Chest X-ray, PA view. Patient: 35 years old, sex M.
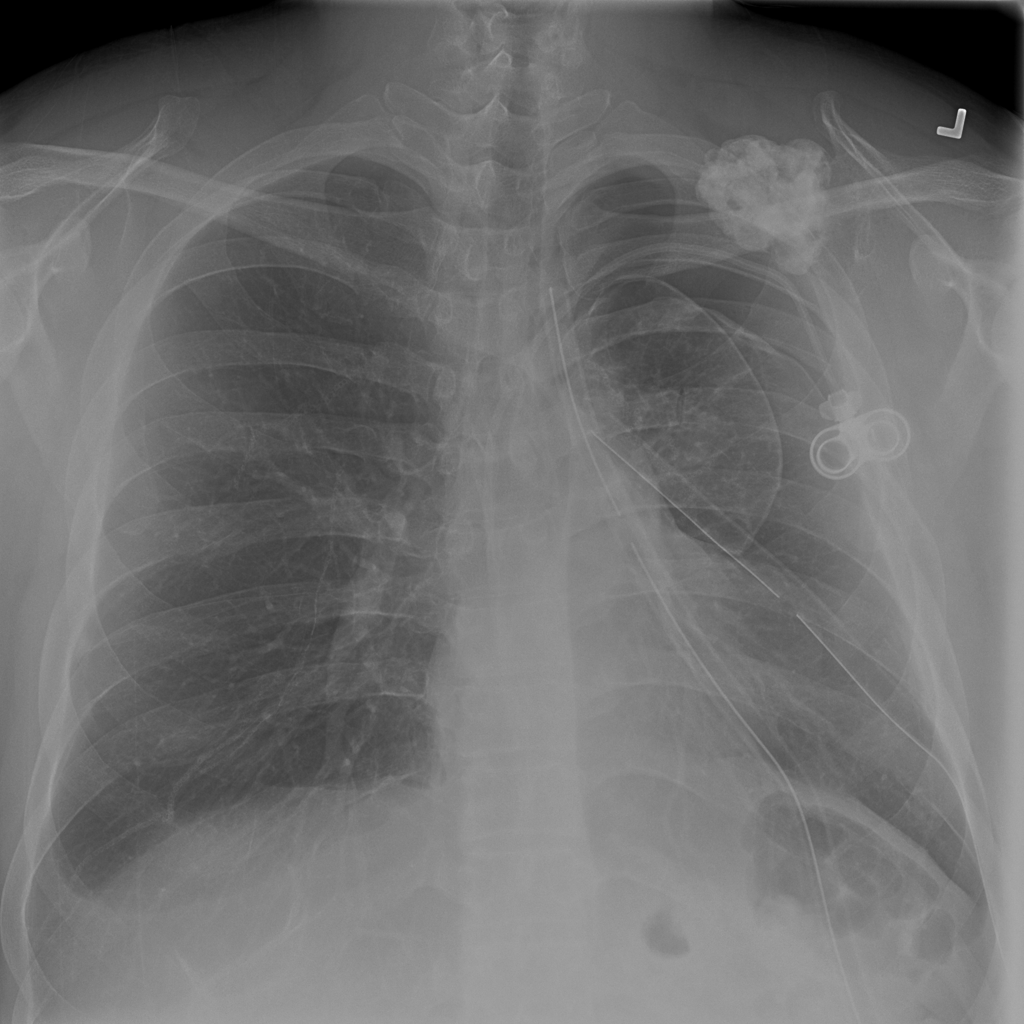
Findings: Infiltration, Pneumothorax